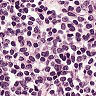
Metastatic tissue present: no